Interaction volume radius: 10 \u00c5
Interaction volume height: 30 \u00c5
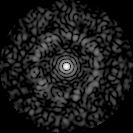
Disorder parameter: 0.844